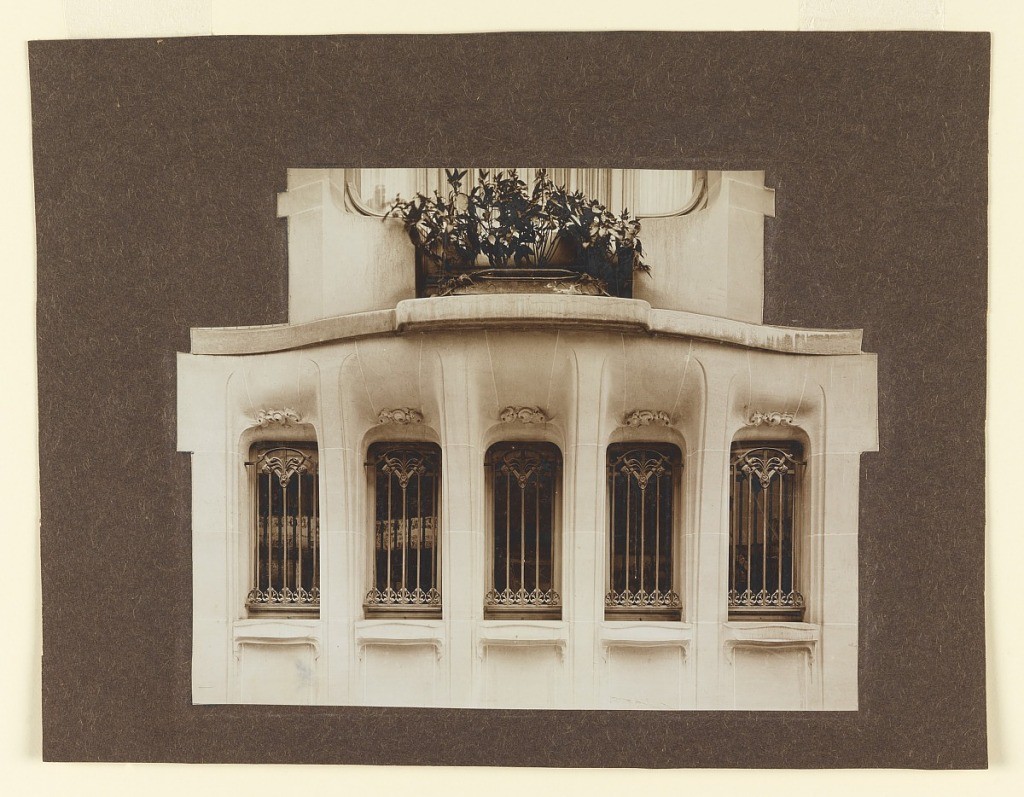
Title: Detail of Ground Floor Fenestration of the House of Hector Guimard, 22 Rue Mozart
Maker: Hector Guimard, French, 1867–1942
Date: ca. 1910
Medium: Photographic print on sensitized paper
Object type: Photograph
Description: Five deeply set vertical windows protected by cast bronze grillework. Above, a balcony with a low orange tree on it. The limestone framework is carved with Guimard ornamentation. Side windows, not facing rue Mozart.